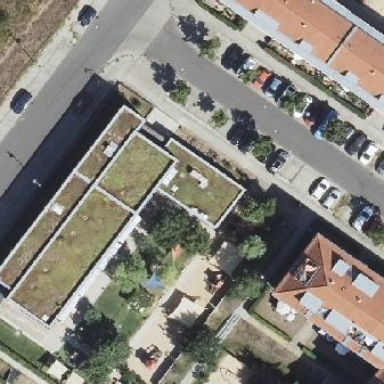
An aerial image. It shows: Kindergarten.